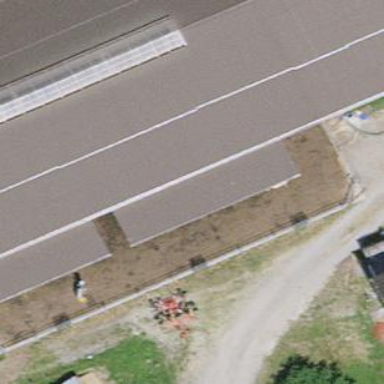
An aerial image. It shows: View of roof of building.